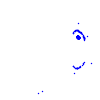
Particle: pion